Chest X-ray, AP view. Patient: 17 years old, sex M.
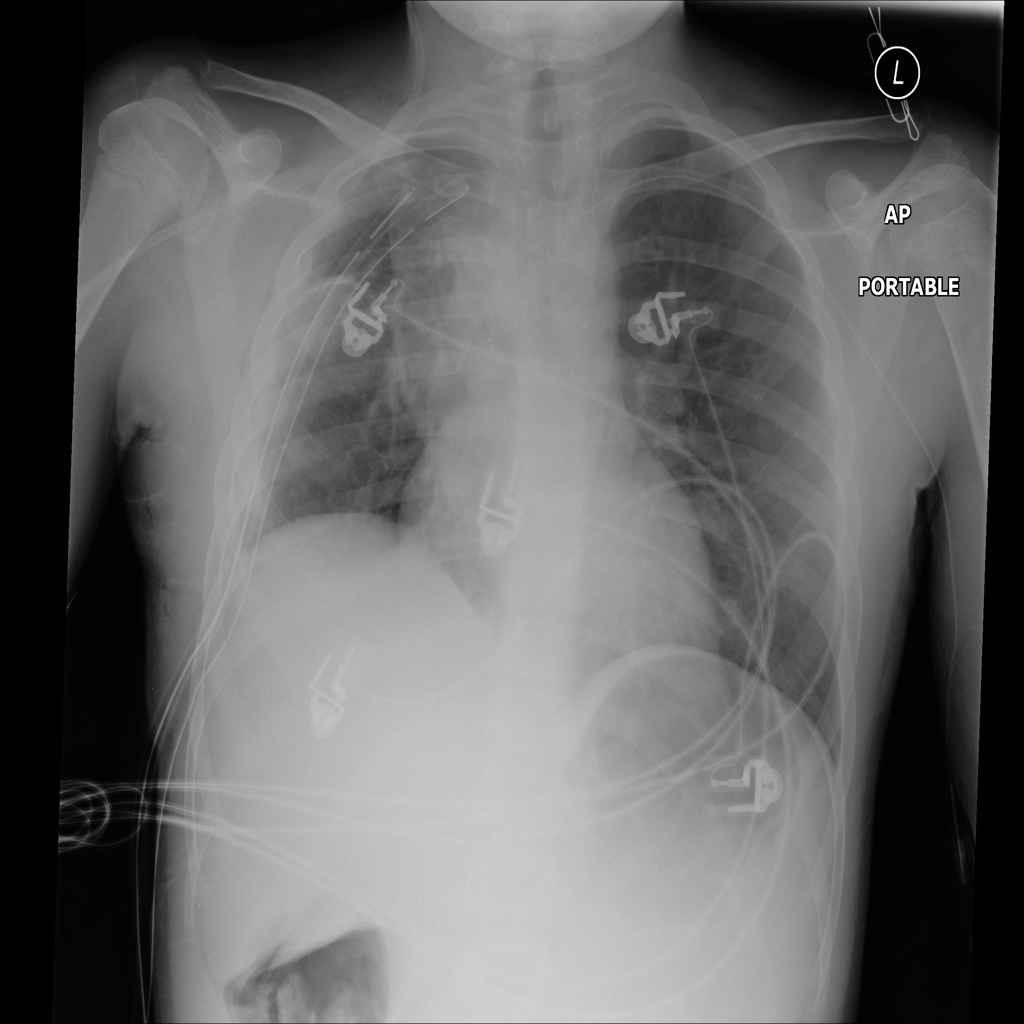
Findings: Emphysema, Infiltration, Pneumothorax